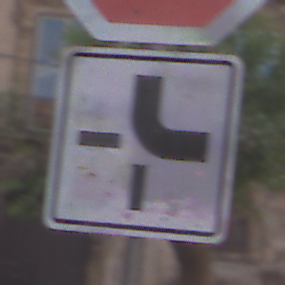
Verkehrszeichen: VerlaufVorfahrtsstrasse4
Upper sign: Stop
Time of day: MorningAfternoon
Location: Outdoor (Urban)
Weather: PartlyCloudy
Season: NotSpecified
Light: Natural